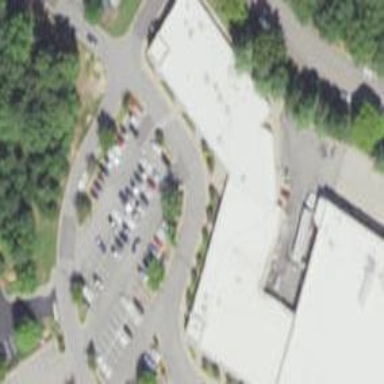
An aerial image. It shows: Fitness centre on leisure land.